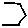
Label: hexagon